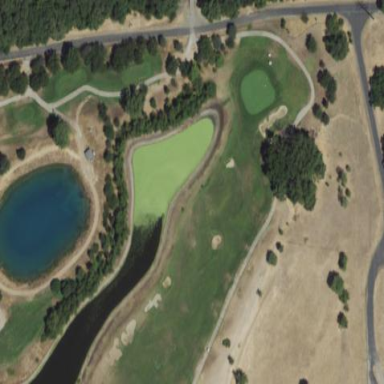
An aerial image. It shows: Picturesque scene of golf course with lateral water hazard.